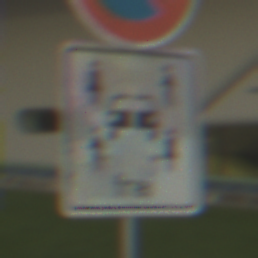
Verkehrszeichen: CarsharingfahrzeugeFrei
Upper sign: EingeschraenktesHalteverbot
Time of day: MorningAfternoon
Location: Outdoor (Suburban)
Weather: PartlyCloudy
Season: NotSpecified
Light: Natural